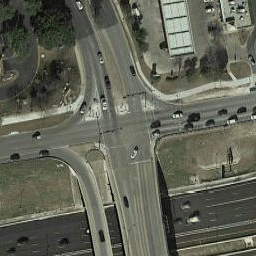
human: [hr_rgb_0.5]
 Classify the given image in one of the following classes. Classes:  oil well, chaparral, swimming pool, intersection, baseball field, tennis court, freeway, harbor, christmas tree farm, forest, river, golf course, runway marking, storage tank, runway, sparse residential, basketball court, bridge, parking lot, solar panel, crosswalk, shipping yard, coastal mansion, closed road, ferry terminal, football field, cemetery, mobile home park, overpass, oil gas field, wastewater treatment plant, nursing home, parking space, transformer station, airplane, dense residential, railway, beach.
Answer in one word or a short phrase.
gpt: intersection